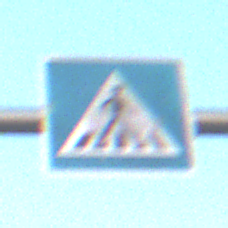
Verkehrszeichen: FussgaengerueberwegLinks
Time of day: SunriseSunset
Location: Outdoor (Nature)
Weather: Clear
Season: Winter
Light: Natural